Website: bh-photo
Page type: review-order
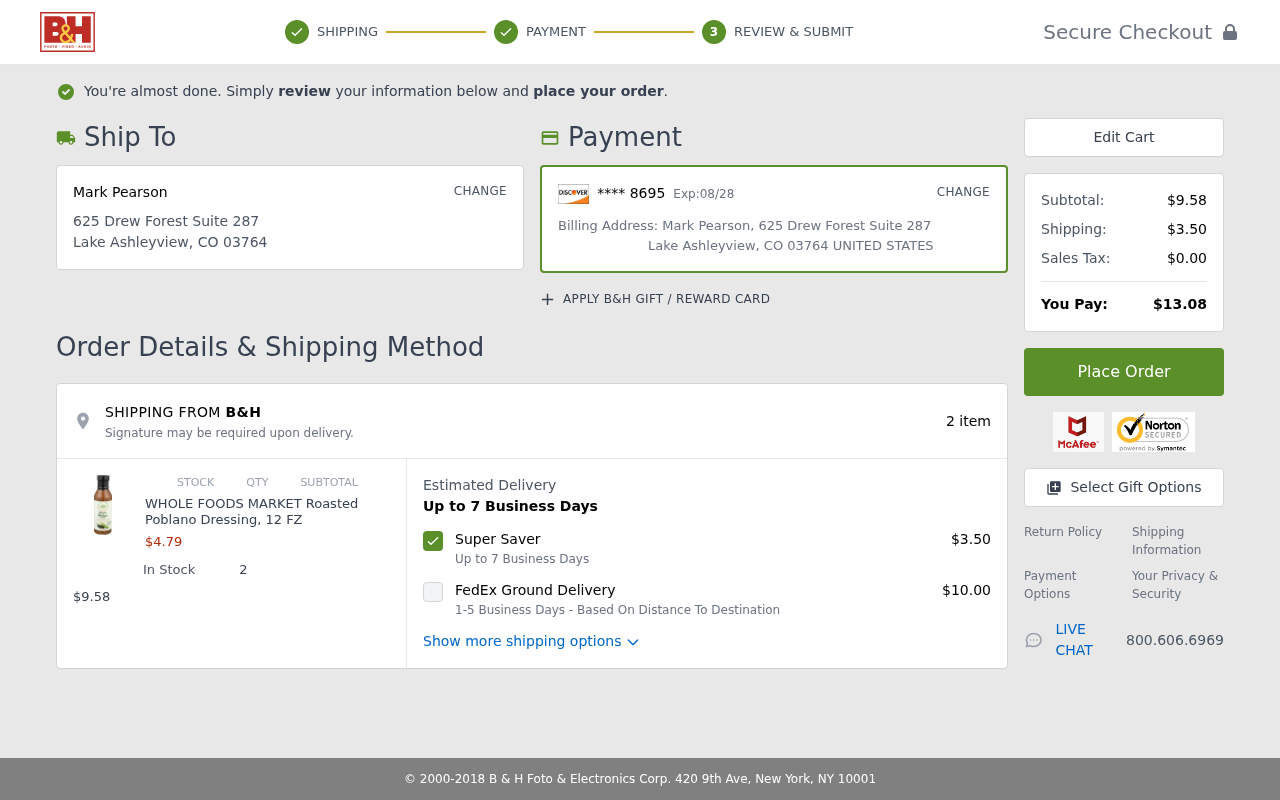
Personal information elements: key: PII_CARD_EXPIRY
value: Exp:08/28
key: PII_CARD_LAST4
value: **** 8695
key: PII_CITY_STATE_ZIP
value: Lake Ashleyview, CO 03764
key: PII_COUNTRY
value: UNITED STATES
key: PII_FULLNAME
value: Mark Pearson
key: PII_FULLNAME2
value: Mark Pearson
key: PII_STREET
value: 625 Drew Forest Suite 287
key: PII_CITY
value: Lake Ashleyview
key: PII_POSTCODE
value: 03764
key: PII_STATE_ABBR
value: CO
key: PII_POSTCODE_FULL
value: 03764
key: PII_CITY_STATE
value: Lake Ashleyview, CO
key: PII_POSTCODE_NUMERIC
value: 3764
Product elements: key: PRODUCT1_NAME
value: WHOLE FOODS MARKET Roasted Poblano Dressing, 12 FZ
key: PRODUCT1_PRICE
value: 4.79
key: PRODUCT1_QUANTITY
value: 2
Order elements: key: ORDER_NUM_ITEMS
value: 2 item
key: ORDER_SUBTOTAL
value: $9.58
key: ORDER_SHIPPING_COST
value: $3.50
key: ORDER_SHIPPING_ALT
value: $10.00
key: ORDER_SUBTOTAL2
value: $9.58
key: ORDER_SHIPPING_COST2
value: $3.50
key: ORDER_TAX
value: $0.00
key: ORDER_TOTAL
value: $13.08